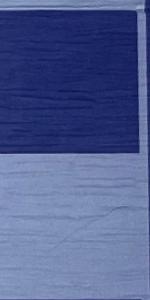
Label: Empty